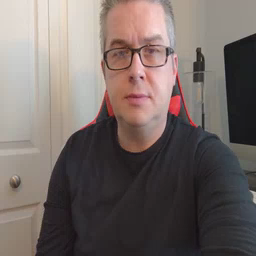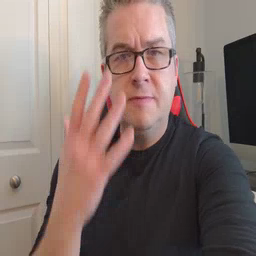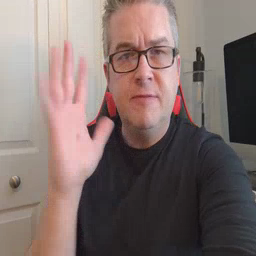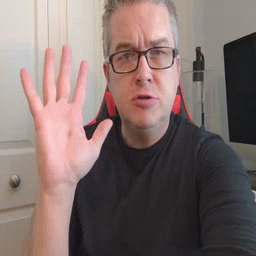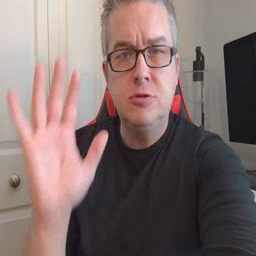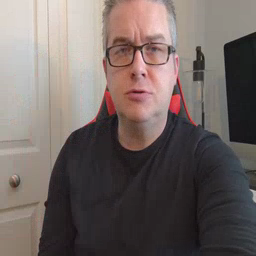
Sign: finish